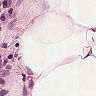
Metastatic tissue present: no